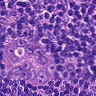
Metastatic tissue present: yes